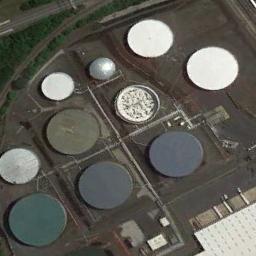
Label: storage tanks